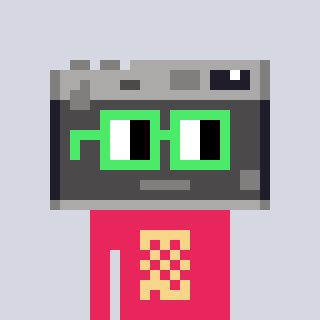
a pixel art character with square light green glasses, a camera-shaped head and a redpinkish-colored body on a cool background